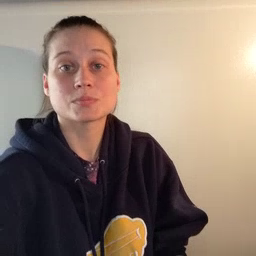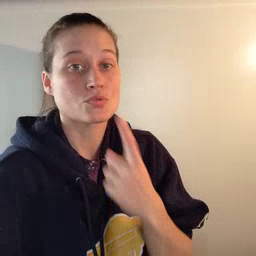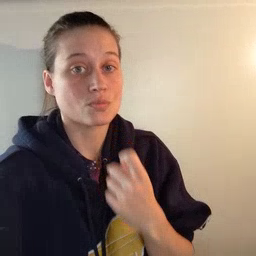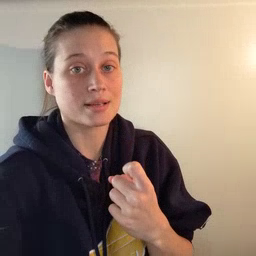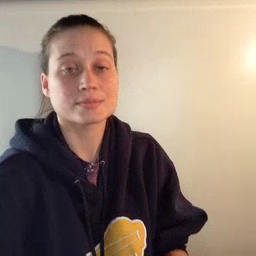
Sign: red